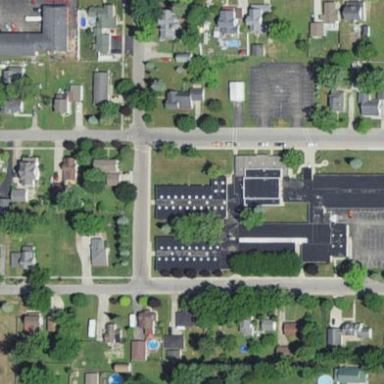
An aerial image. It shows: School.